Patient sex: M
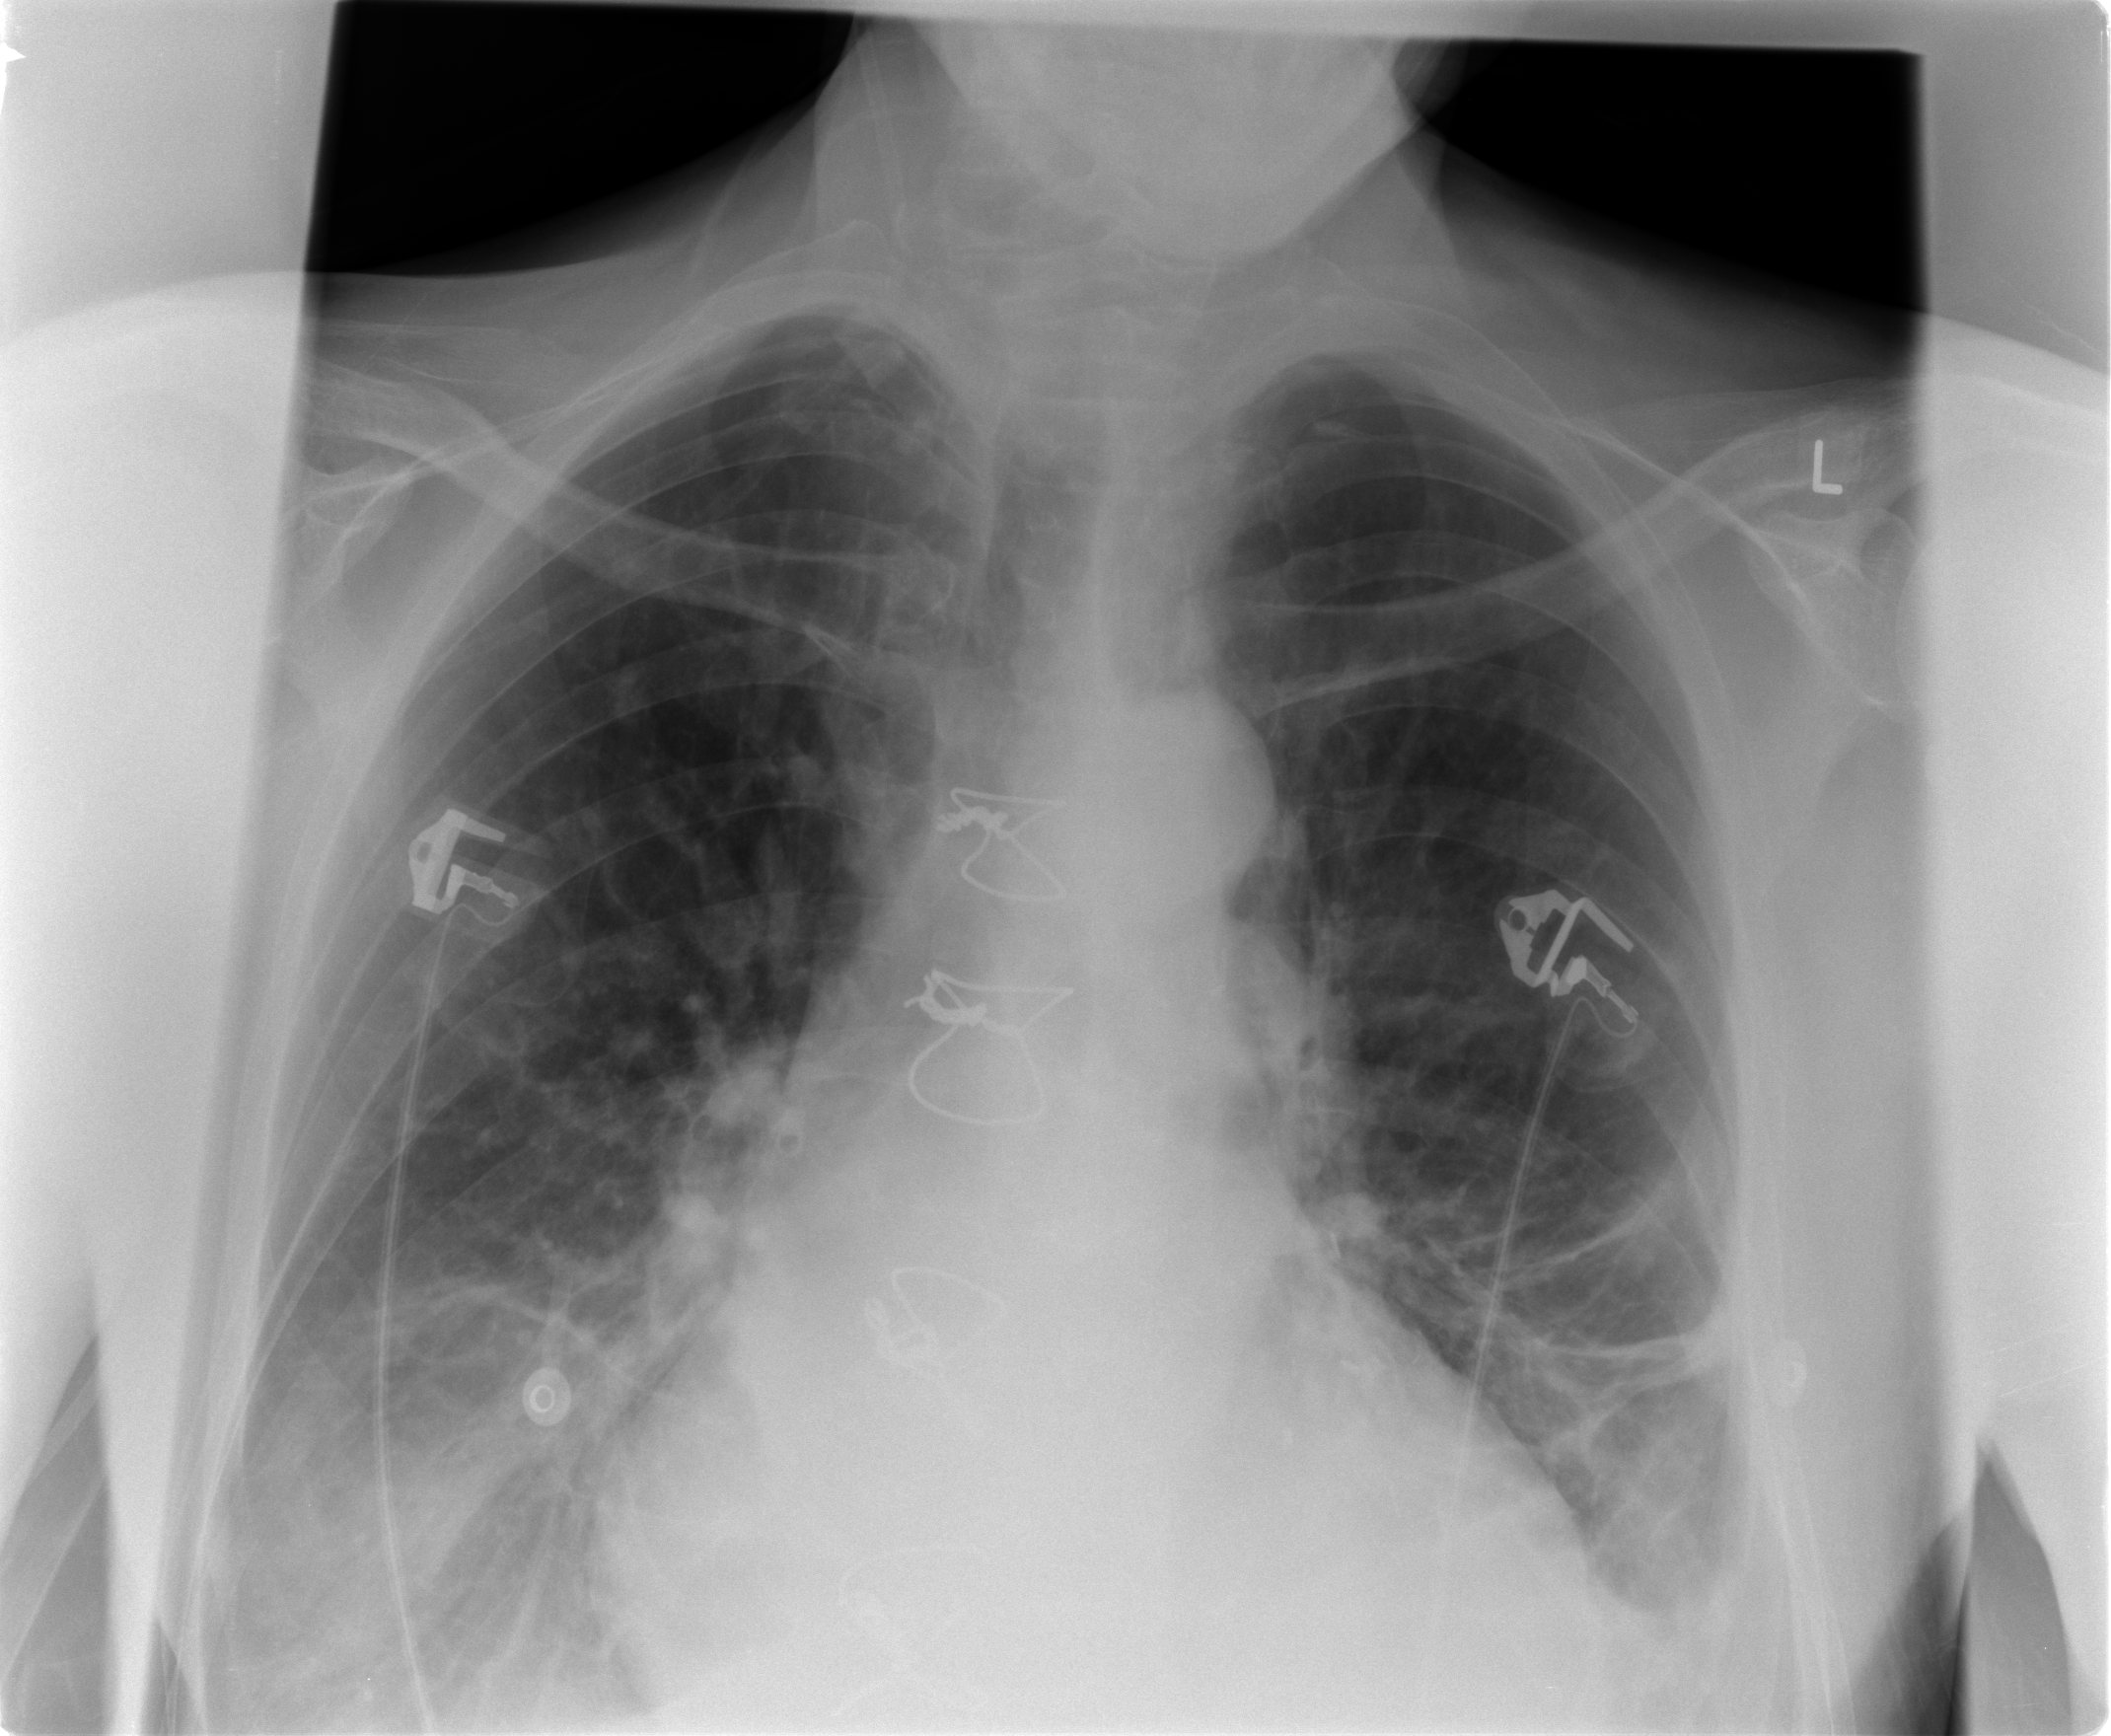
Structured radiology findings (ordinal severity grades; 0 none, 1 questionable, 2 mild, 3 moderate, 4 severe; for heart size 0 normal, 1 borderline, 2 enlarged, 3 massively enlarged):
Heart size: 2
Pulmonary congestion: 2
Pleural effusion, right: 2
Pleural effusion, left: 2
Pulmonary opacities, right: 2
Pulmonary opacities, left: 0
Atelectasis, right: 2
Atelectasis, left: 2